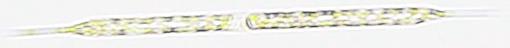
Label: Rhizosolenia